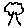
Label: tree